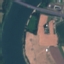
Label: River